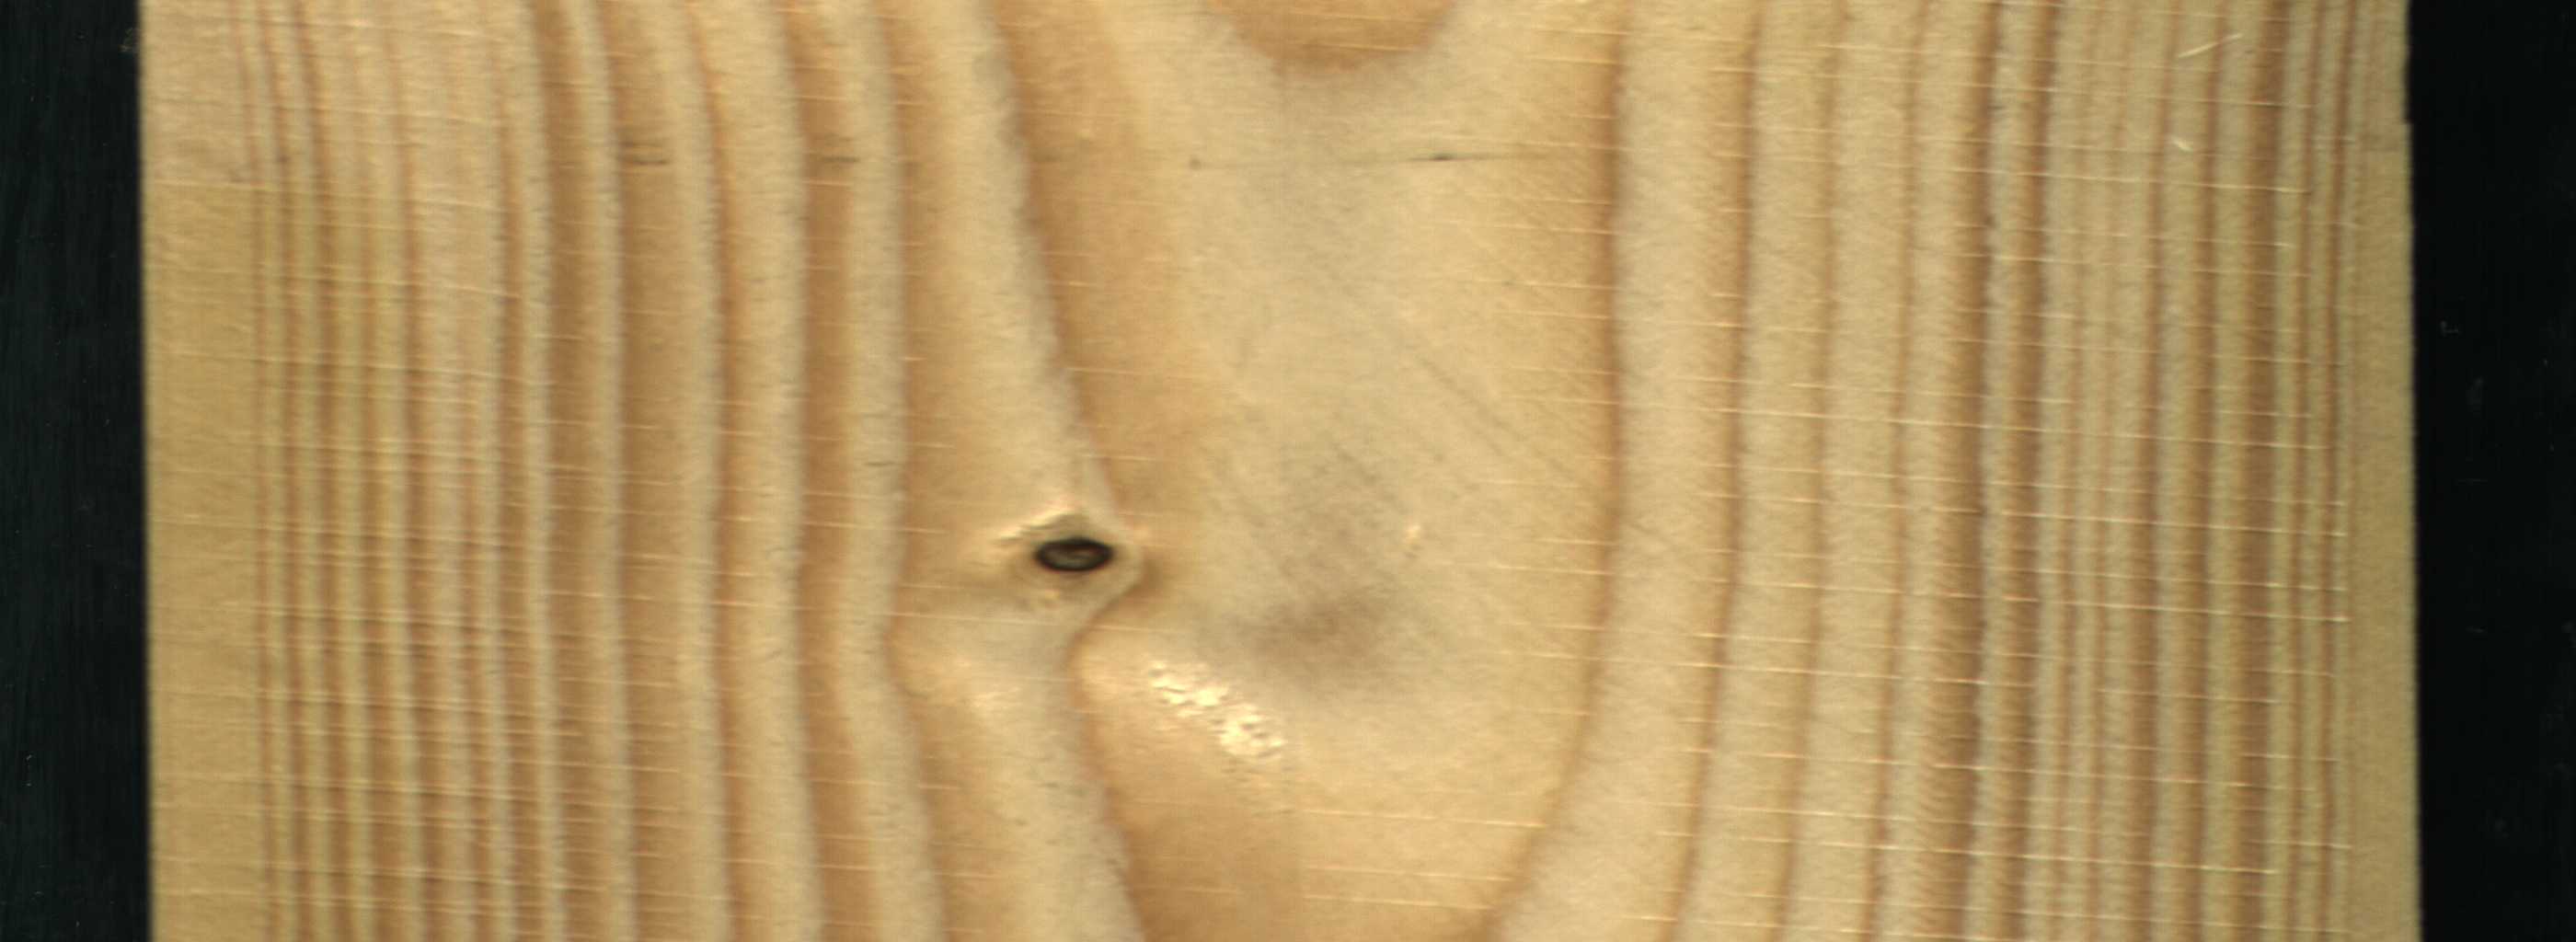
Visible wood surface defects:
Dead_Knot